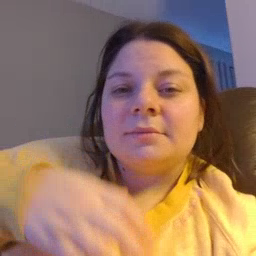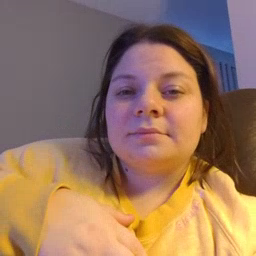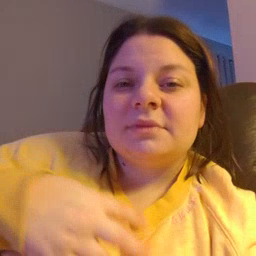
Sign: milk